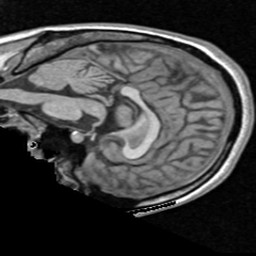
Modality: T1w
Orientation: sagittal
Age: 25
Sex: female
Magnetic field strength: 3 T